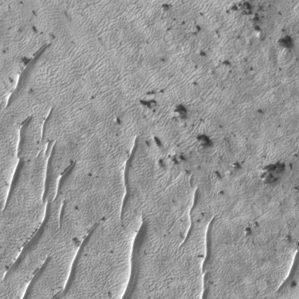
Label: frost